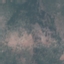
Land use / land cover: HerbaceousVegetation